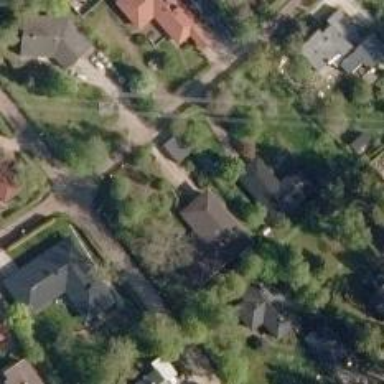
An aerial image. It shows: Living street.